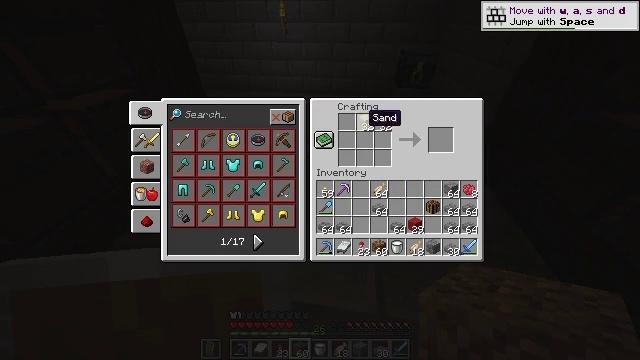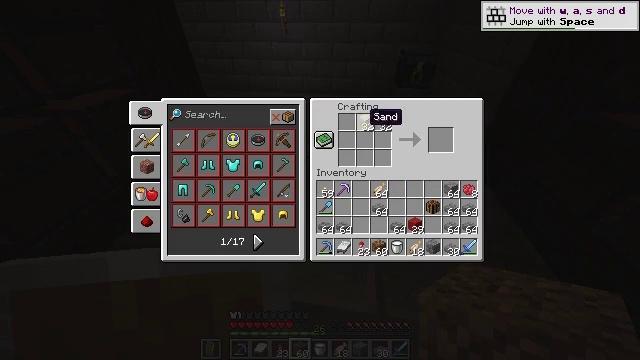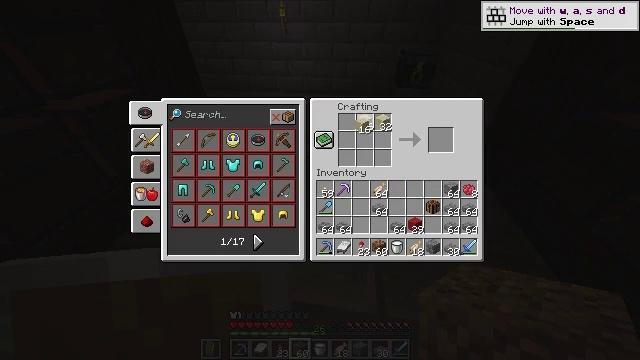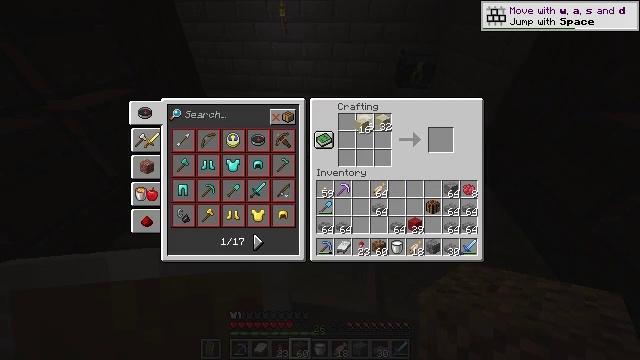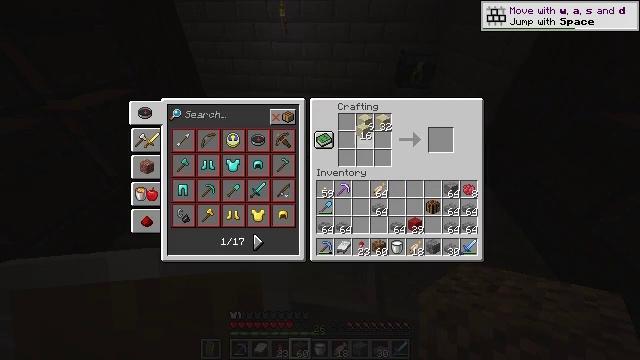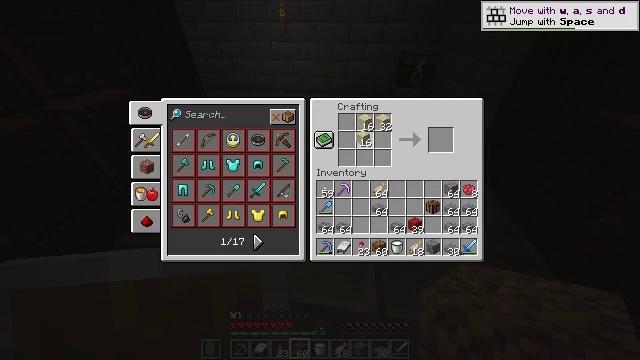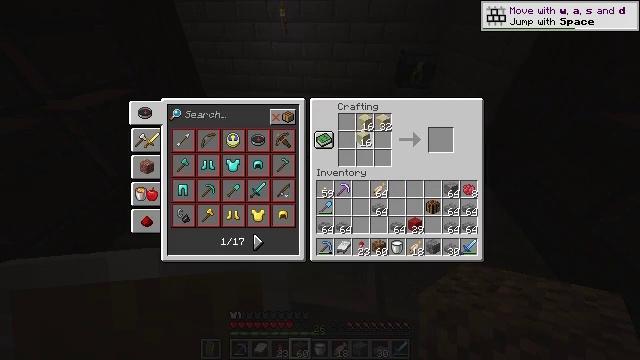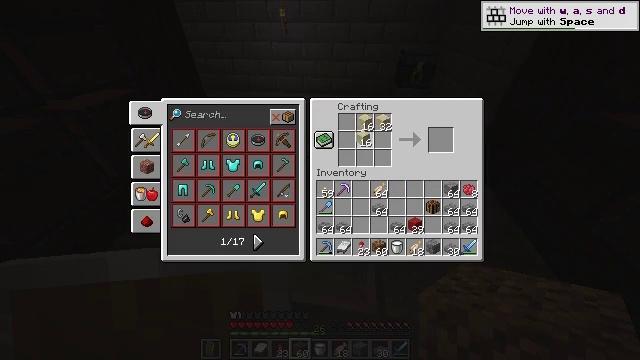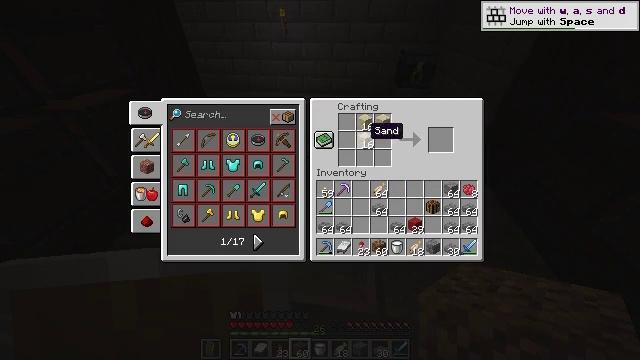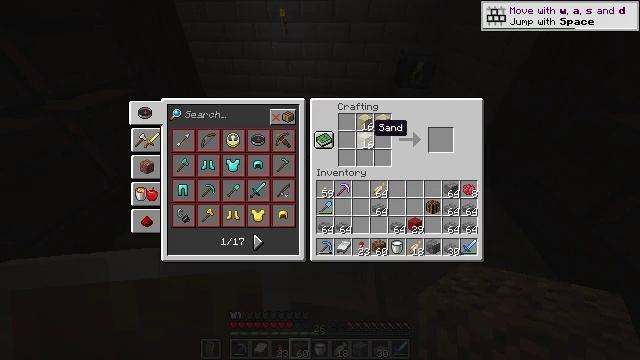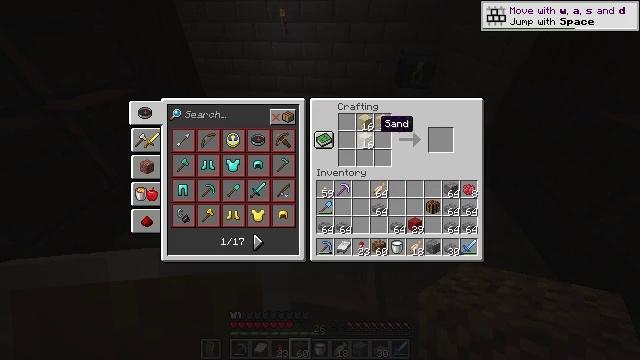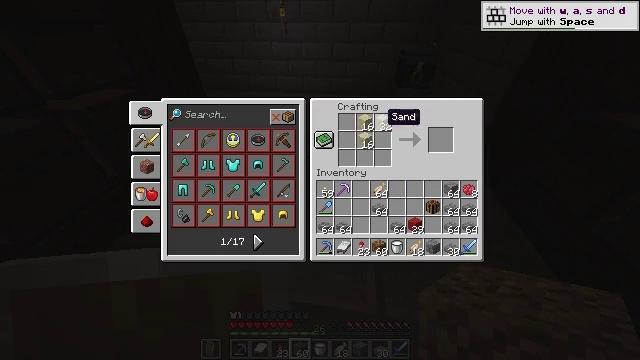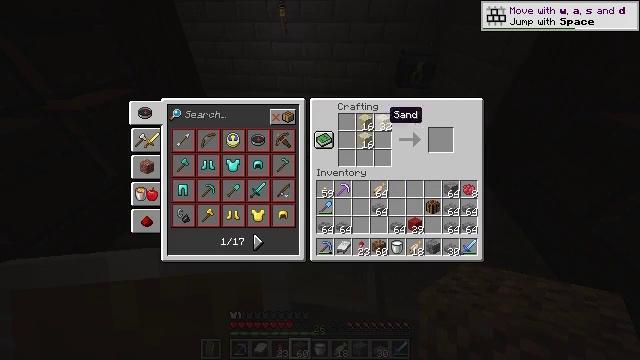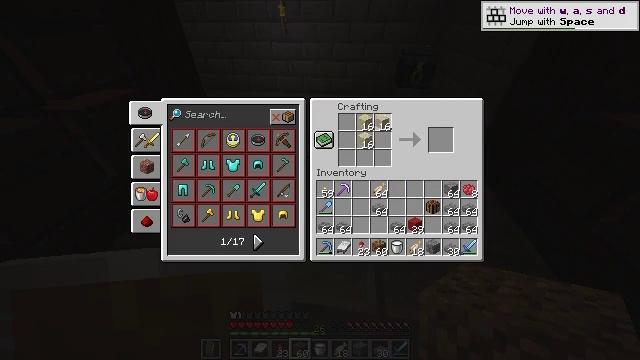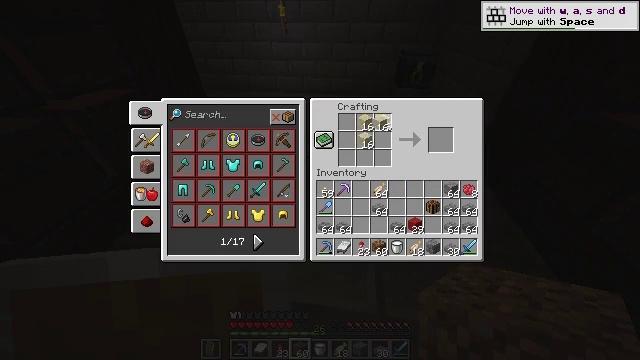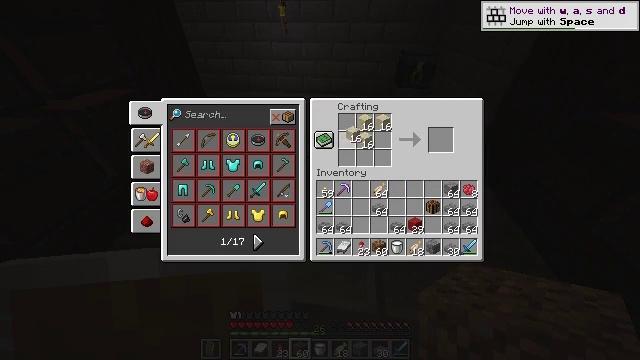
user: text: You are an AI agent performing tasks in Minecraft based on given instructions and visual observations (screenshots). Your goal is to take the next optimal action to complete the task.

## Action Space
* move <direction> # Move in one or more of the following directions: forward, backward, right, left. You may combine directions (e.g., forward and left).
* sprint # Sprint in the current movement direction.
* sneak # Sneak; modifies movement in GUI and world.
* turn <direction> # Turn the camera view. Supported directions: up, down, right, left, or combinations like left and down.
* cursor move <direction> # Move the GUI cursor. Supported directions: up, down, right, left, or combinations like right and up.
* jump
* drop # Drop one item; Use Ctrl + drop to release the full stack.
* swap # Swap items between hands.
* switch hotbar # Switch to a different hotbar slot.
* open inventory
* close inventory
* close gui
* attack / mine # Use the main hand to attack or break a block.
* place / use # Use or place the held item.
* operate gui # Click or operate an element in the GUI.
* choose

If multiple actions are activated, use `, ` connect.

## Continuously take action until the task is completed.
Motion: motion action
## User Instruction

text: Craft red concrete powder.
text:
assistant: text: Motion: no_op
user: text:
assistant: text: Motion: choose
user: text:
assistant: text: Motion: choose
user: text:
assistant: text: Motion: no_op
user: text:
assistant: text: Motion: cursor move down
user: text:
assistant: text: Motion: no_op
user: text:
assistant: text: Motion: operate gui
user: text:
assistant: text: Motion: no_op
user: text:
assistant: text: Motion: no_op
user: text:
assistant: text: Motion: no_op
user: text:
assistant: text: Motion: cursor move right and up
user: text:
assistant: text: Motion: no_op
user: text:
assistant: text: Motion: choose
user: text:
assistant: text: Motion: choose
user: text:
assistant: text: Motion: cursor move left and down
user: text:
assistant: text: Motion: no_op
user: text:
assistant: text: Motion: no_op
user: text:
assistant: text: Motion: operate gui
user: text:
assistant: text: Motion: operate gui
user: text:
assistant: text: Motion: no_op
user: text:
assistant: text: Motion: no_op
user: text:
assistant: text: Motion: cursor move right
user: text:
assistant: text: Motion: cursor move right and down
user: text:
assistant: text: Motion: cursor move right and down
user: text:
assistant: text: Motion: cursor move right and down
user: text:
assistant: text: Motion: cursor move right and down
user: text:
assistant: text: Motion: cursor move down
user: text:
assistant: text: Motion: no_op
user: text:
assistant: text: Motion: cursor move left and up
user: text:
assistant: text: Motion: no_op